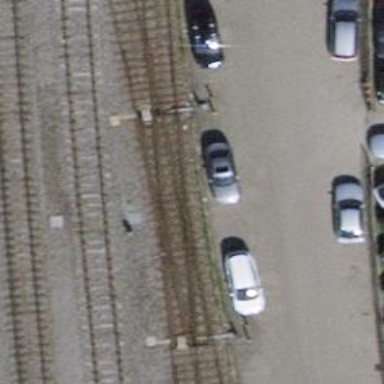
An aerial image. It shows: Railway switch.